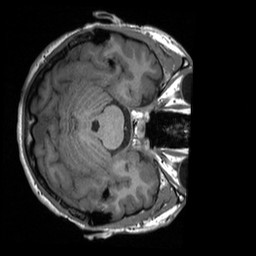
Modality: T1w
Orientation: axial
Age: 26
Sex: male
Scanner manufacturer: siemens
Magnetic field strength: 3 T
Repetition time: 1.9 s
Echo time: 0.00226 s